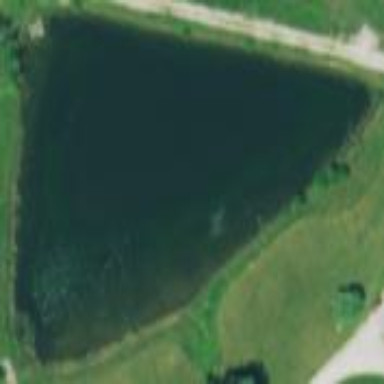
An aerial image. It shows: Serene pond surrounded by nature.